Chest X-ray:
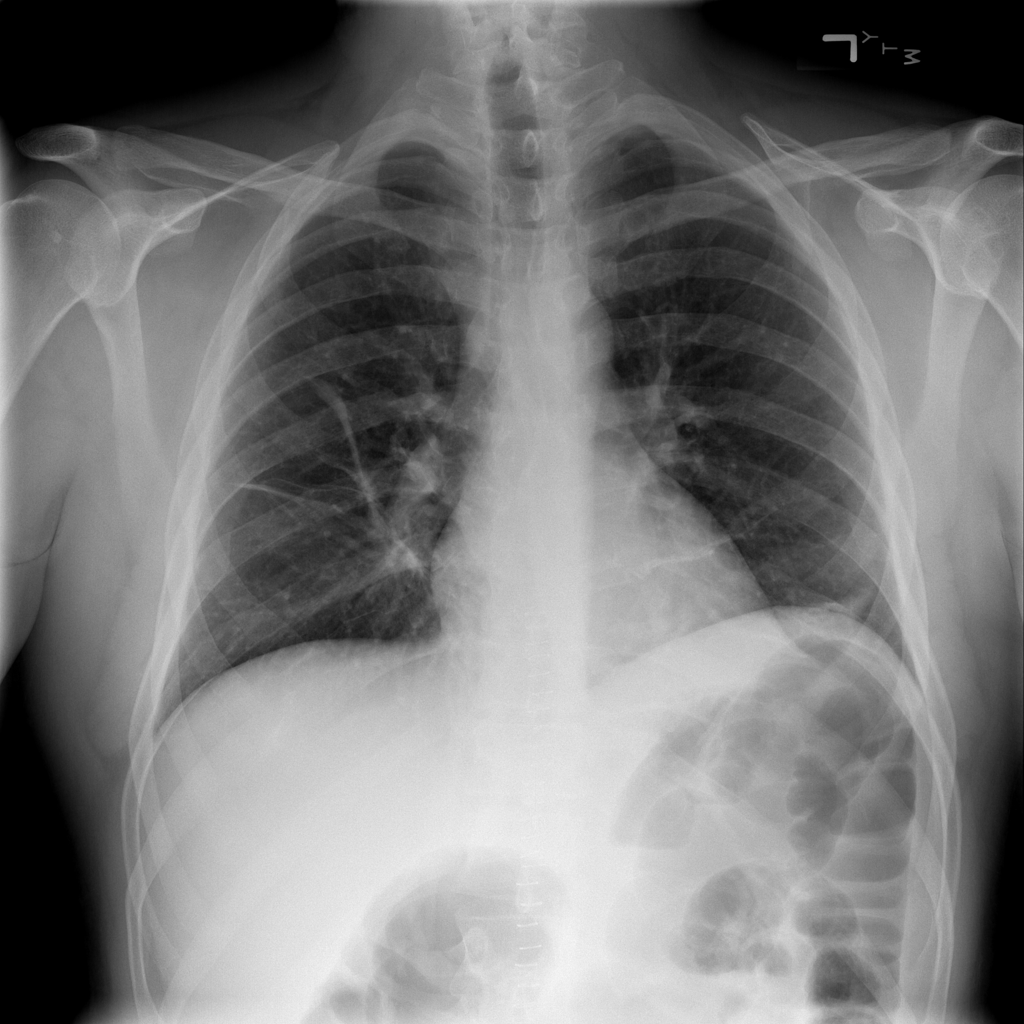
Findings: Fibrosis, Atelectasis
No abnormal finding: no